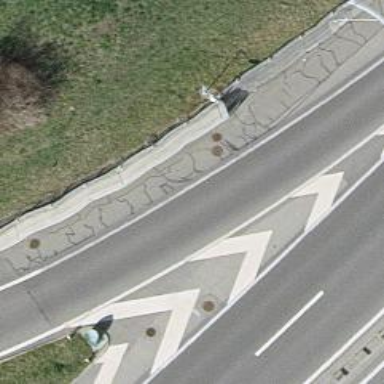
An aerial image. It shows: Asphalt motorway link.